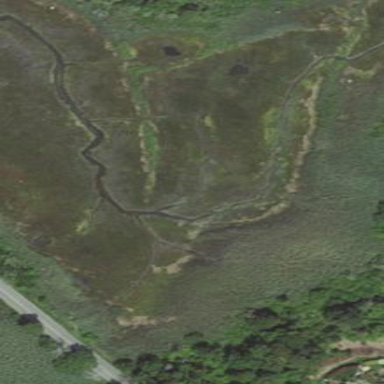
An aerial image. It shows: Saltmarsh wetland.